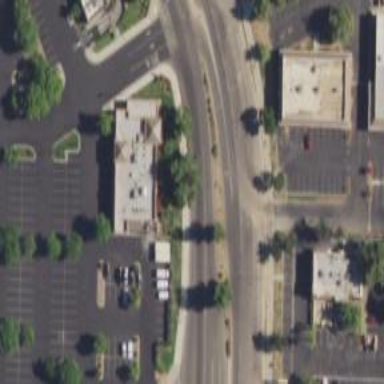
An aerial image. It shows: Commercial restaurant.